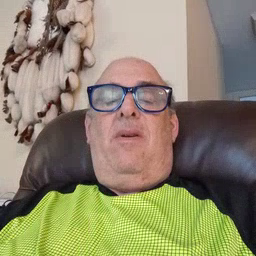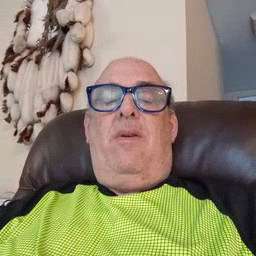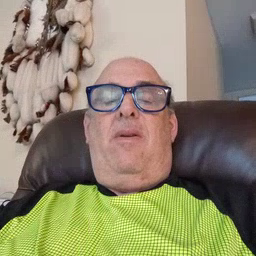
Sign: smile